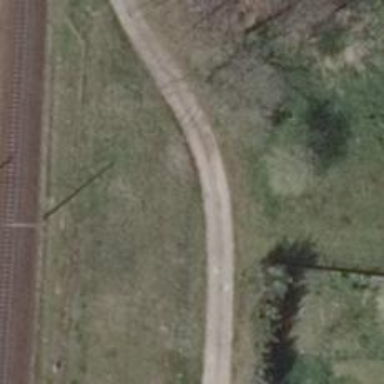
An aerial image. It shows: Gravel track with grade 2 quality.